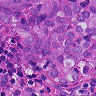
Metastatic tissue present: yes